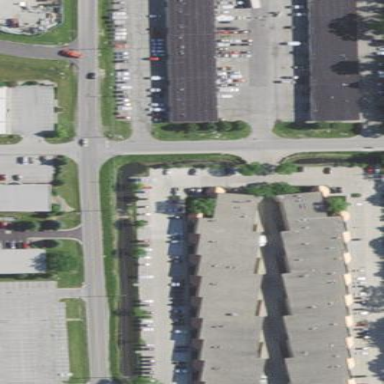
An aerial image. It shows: Retail area.